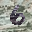
Label: 6